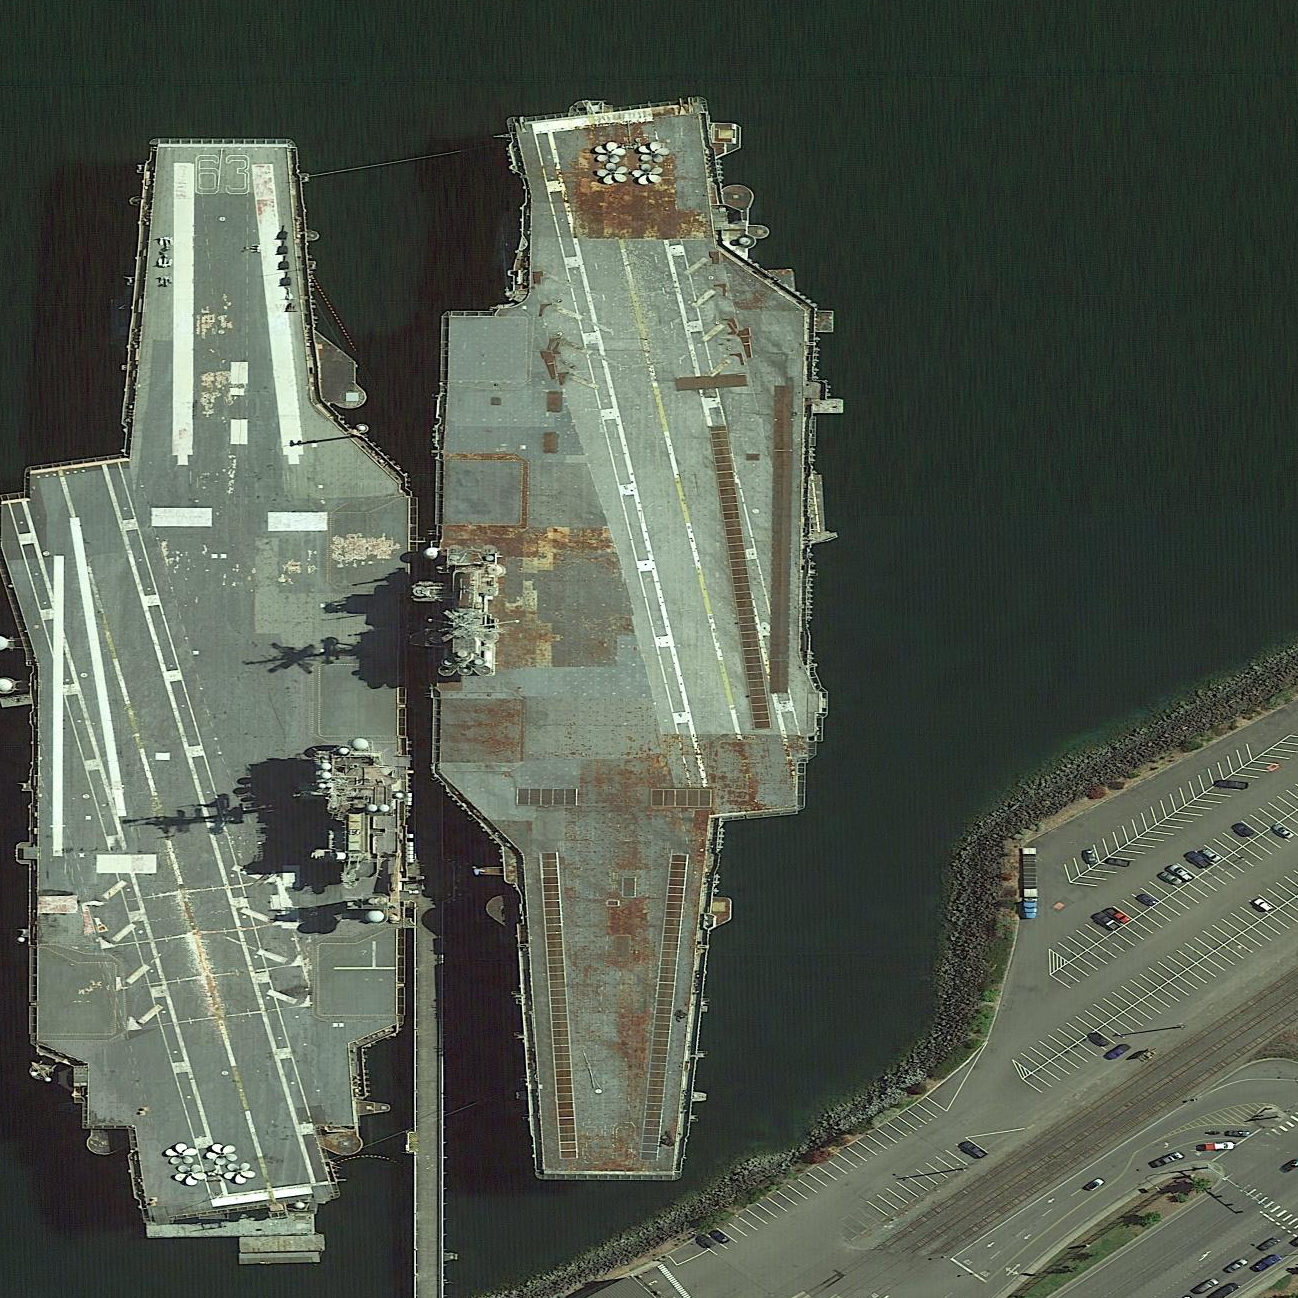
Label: aircraft_carrier